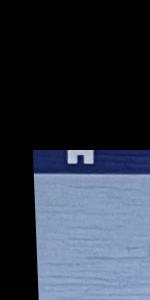
Label: Empty